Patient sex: M
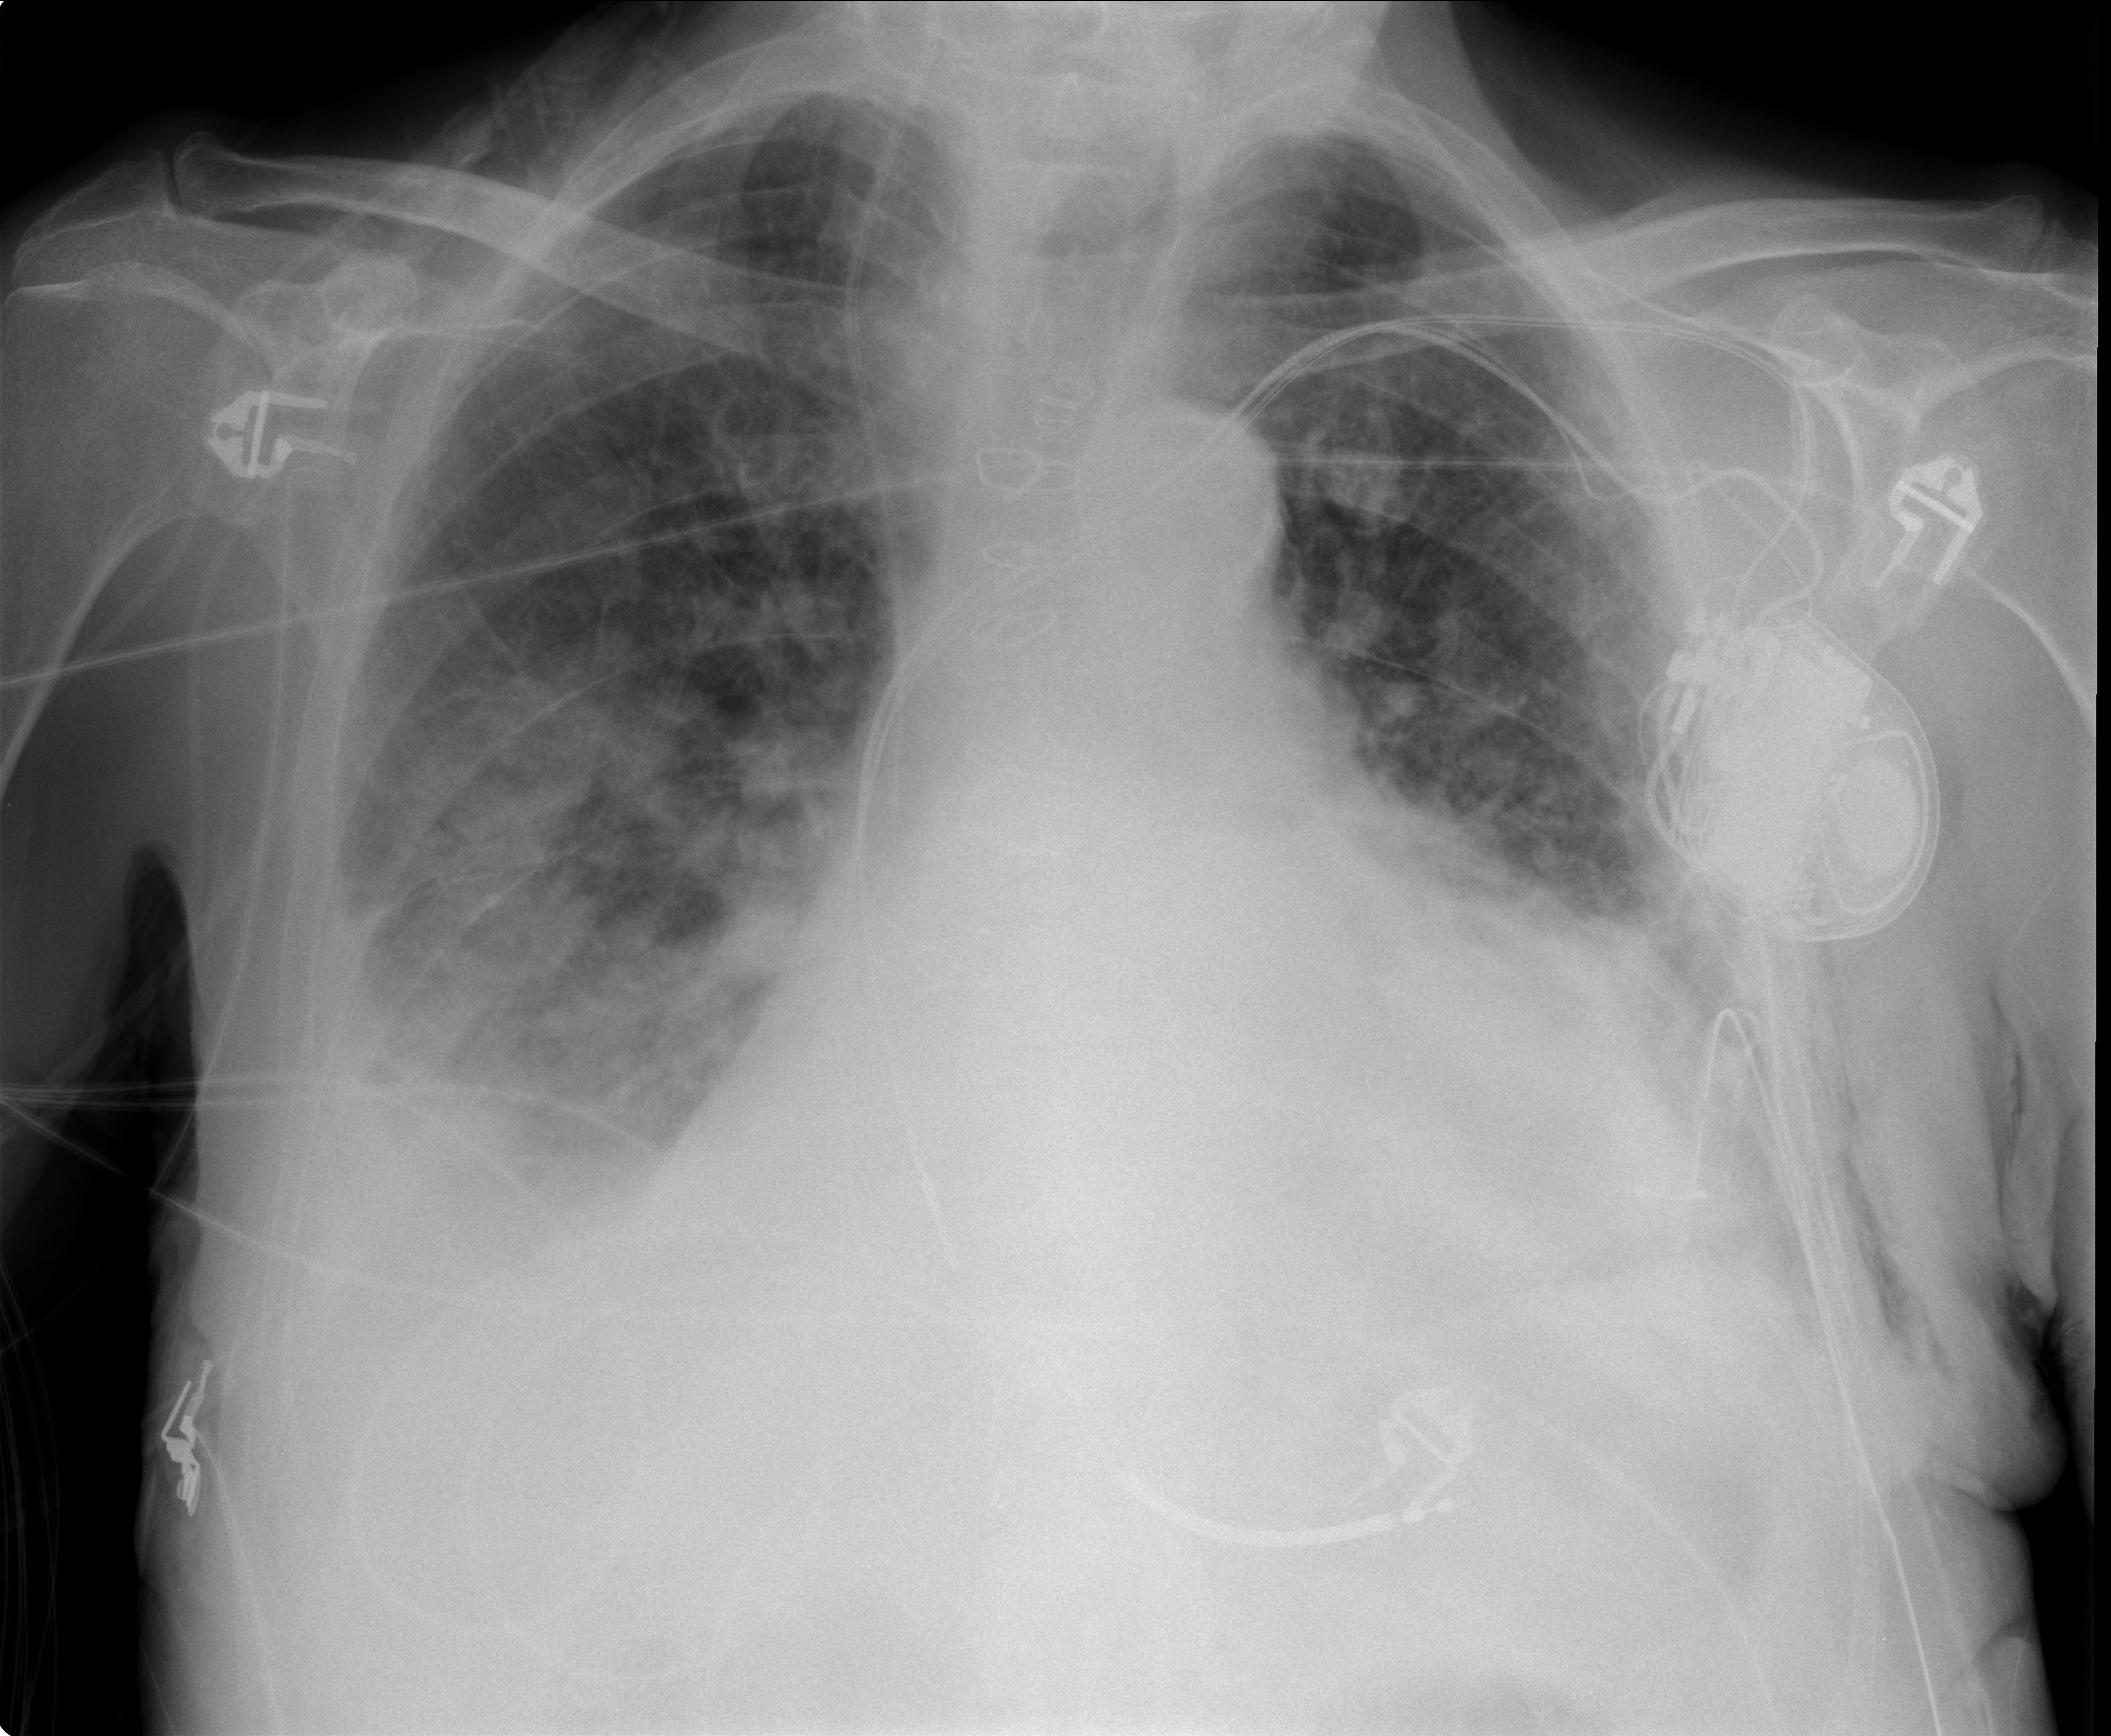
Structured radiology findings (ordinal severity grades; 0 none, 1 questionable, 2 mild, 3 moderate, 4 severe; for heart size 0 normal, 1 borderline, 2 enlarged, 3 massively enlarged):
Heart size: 2
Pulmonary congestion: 2
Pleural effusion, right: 2
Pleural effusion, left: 1
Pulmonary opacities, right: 3
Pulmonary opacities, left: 2
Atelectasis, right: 3
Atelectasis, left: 3